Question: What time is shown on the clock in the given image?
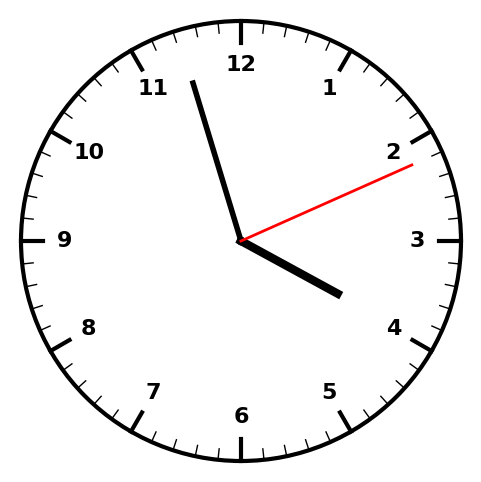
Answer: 03:57:11